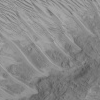
Atmospheric dust classification: not_dusty